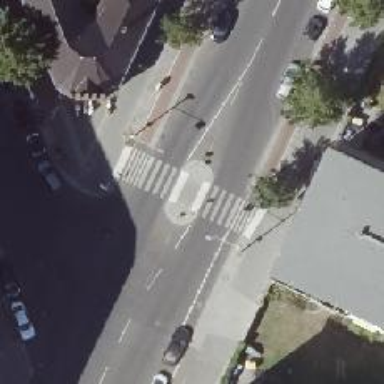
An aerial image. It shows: Marked pedestrian crossing with zebra designation and central island.